Aerial crown-view tile of a tropical tree (Barro Colorado Island, Panama), acquired 20250818:
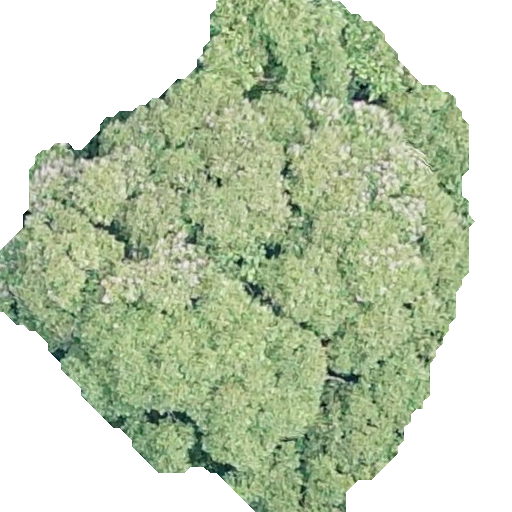
Species: Dipteryx oleifera
GBIF accepted scientific name: Dipteryx oleifera
Crown area: 242.797 m²